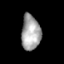
Tissue: skin
Cell type: Fibroblasts
Senescence score: 0.7321
Nuclear area (px): 660
Mean DAPI intensity: 164.577